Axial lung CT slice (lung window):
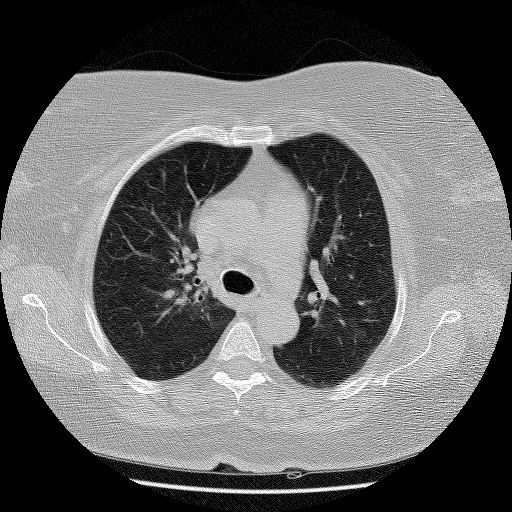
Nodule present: no